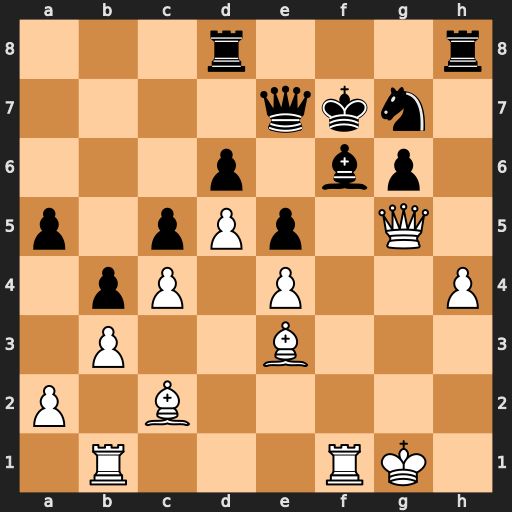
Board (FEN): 3r3r/4qkn1/3p1bp1/p1pPp1Q1/1pP1P2P/1P2B3/P1B5/1R3RK1
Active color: w
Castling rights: -
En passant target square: -
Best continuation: Rxf6+ Qxf6 Rf1 Qxf1+ Kxf1